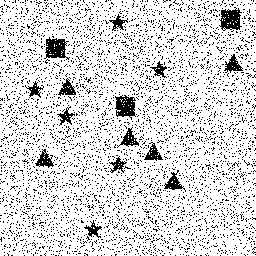
Squares: 3
Triangles: 6
Stars: 6
Total shapes: 15